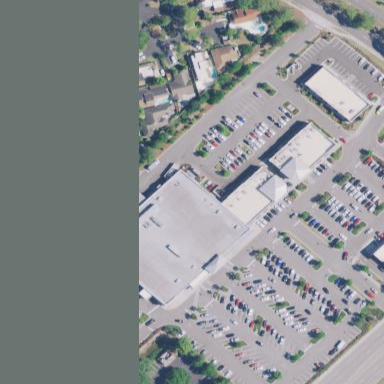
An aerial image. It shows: Supermarket building.